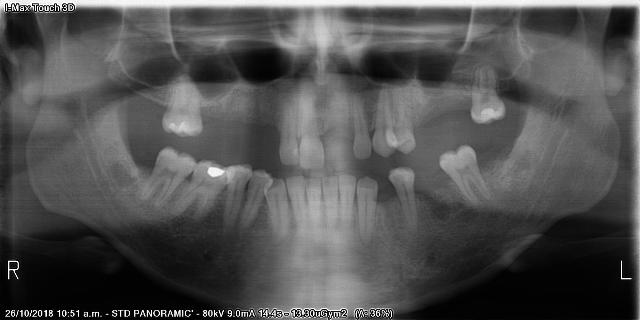
adult